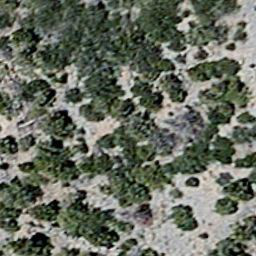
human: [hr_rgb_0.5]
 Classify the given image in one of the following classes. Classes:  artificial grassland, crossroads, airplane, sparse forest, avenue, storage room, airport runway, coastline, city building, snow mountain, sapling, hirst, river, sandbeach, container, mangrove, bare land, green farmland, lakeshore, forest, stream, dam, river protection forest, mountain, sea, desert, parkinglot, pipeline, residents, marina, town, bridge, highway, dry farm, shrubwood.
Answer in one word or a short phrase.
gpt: sparse forest